Question: Is it possible to replace all the '
' in SQL Management studio (2008) to spaces ?
I tried to do that , and :

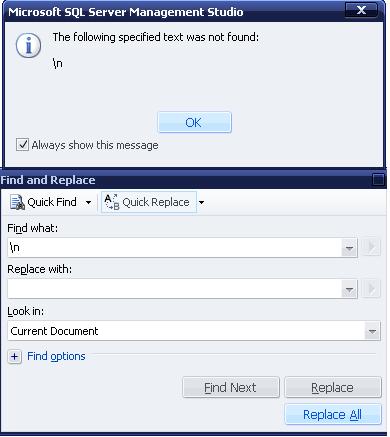
Answer: If you expand the Find Options, you can check the box to enable regular expressions and that will allow you to use the
notation for new lines.